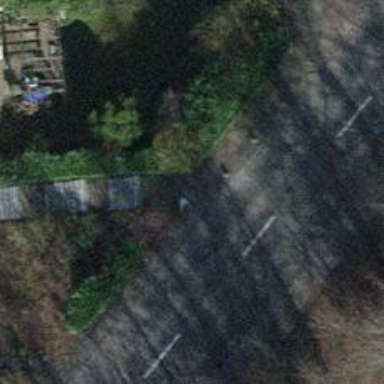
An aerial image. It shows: Set of steps on the road.